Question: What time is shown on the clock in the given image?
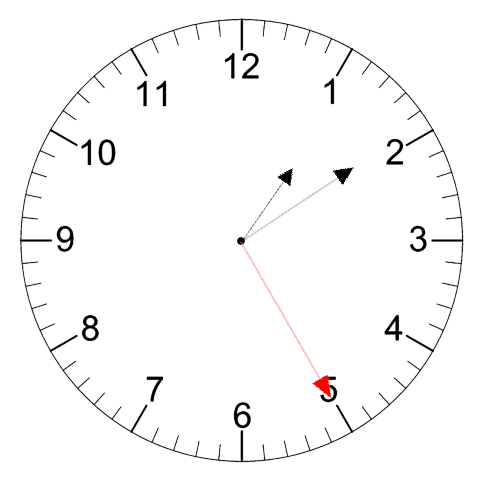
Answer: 01:09:25